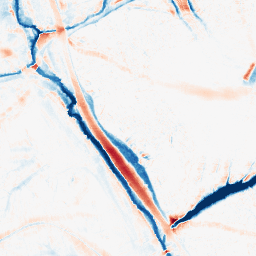
Category: morphological
Decomposition family: morphological_ellipse
Decomposition parameters: operation: average
width: 20
height: 20
Upsampling method: bicubic
Upsampling parameters: scale: 8
Upsampling scale: 8